Aerial crown-view tile of a tropical tree (Barro Colorado Island, Panama), acquired 20240813:
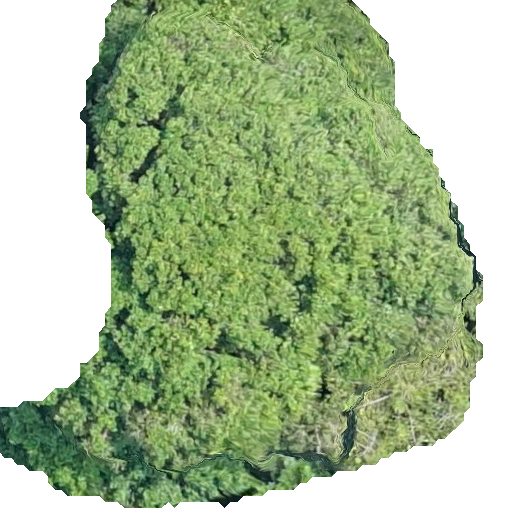
Species: Prioria copaifera
GBIF accepted scientific name: Prioria copaifera
Crown area: 267.233 m²